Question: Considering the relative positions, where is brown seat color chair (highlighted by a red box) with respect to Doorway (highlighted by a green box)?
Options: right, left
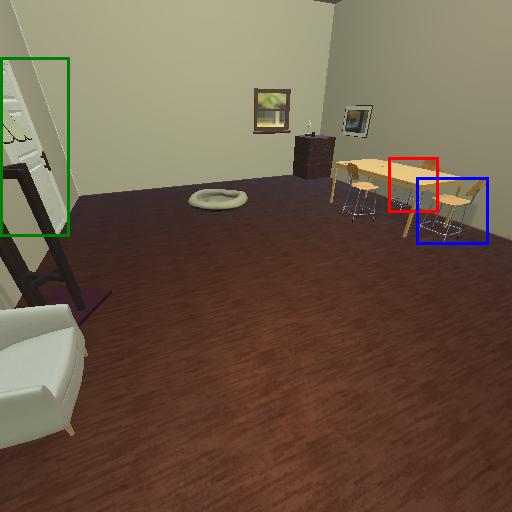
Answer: right